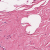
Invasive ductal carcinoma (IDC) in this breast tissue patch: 0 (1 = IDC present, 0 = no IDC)